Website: walmart
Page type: billing-address
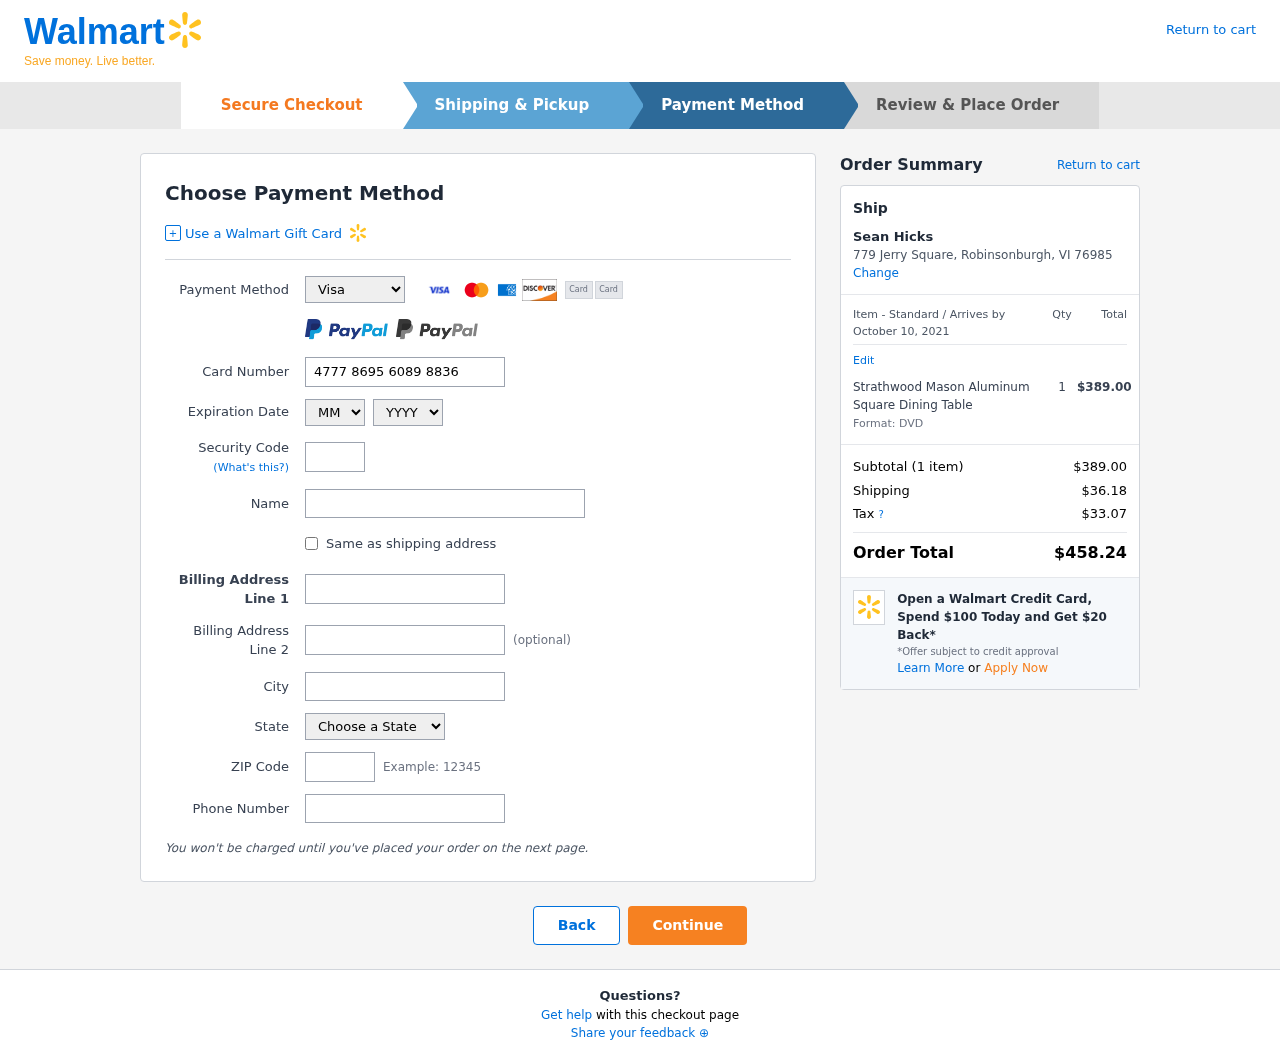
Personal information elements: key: PII_CARD_CVV
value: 339
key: PII_CARD_EXPIRY_MONTH
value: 03
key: PII_CARD_EXPIRY_YEAR
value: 30
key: PII_CARD_NUMBER
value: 4777 8695 6089 8836
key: PII_CARD_TYPE
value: Visa
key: PII_CITY
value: Robinsonburgh
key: PII_CITY_STATE_ZIP
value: Robinsonburgh, VI 76985
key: PII_FULLNAME
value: Sean Hicks
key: PII_PHONE
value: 9928732094
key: PII_POSTCODE
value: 76985
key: PII_STATE
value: VI
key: PII_STREET
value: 779 Jerry Square
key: PII_FULLNAME2
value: Sean Hicks
Product elements: key: PRODUCT1_NAME
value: Strathwood Mason Aluminum Square Dining Table
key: PRODUCT1_PRICE
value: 389
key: PRODUCT1_QUANTITY
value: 1
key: PRODUCT1_DESC
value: Format: DVD
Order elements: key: ORDER_DELIVERY_DATE
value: October 10, 2021
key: ORDER_NUM_ITEMS
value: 1
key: ORDER_SUBTOTAL
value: $389.00
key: ORDER_SHIPPING_COST
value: $36.18
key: ORDER_TAX
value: $33.07
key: ORDER_TOTAL
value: $458.24